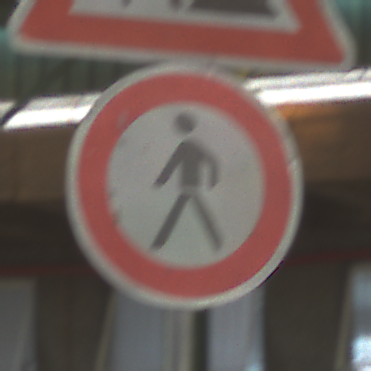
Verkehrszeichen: VerbotFussgaenger
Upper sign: Arbeitsstelle
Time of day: MorningAfternoon
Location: Roofed (Special)
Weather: NotSpecified
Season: NotSpecified
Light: Artificial